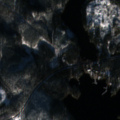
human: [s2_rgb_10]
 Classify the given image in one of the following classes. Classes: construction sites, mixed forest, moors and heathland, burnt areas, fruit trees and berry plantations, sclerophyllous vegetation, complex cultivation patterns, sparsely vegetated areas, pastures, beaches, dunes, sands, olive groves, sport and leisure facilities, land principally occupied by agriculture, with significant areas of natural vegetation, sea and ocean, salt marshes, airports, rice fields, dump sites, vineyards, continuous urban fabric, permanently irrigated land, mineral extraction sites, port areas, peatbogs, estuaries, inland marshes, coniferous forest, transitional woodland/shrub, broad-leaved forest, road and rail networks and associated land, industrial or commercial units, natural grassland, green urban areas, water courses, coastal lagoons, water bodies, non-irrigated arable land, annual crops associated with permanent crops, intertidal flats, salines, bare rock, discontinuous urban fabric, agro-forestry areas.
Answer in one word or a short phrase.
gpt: coniferous forest, mixed forest, water bodies